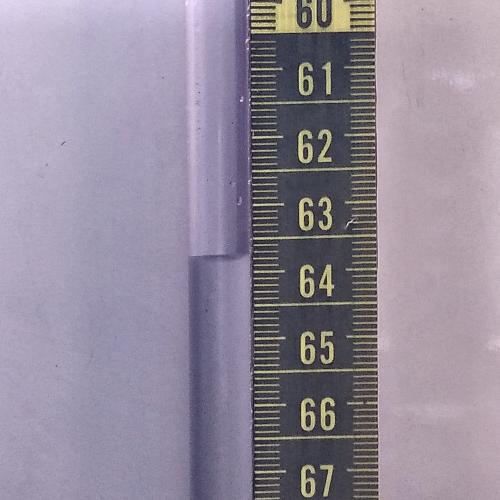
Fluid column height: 63.7 cm